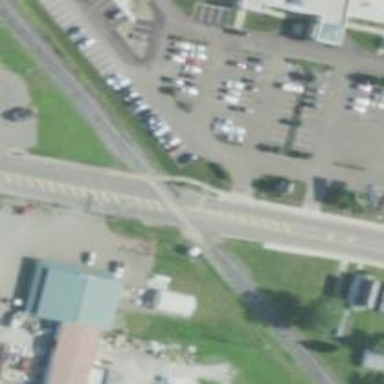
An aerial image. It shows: Railway crossing.